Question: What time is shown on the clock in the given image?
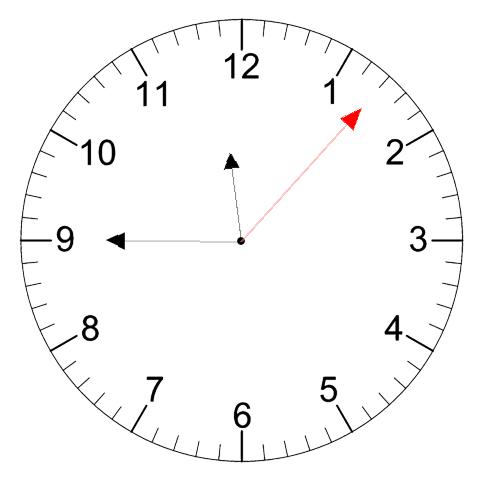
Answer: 11:45:07